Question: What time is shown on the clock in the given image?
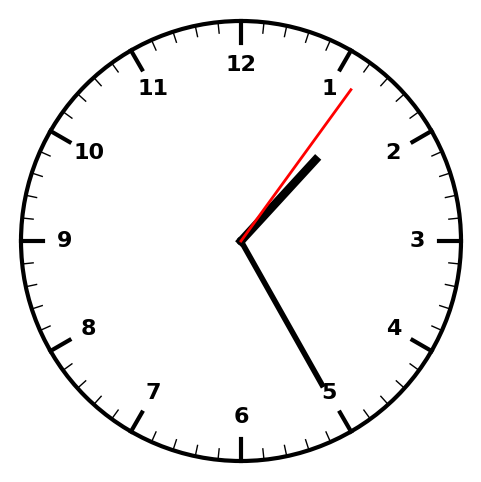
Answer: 01:25:06